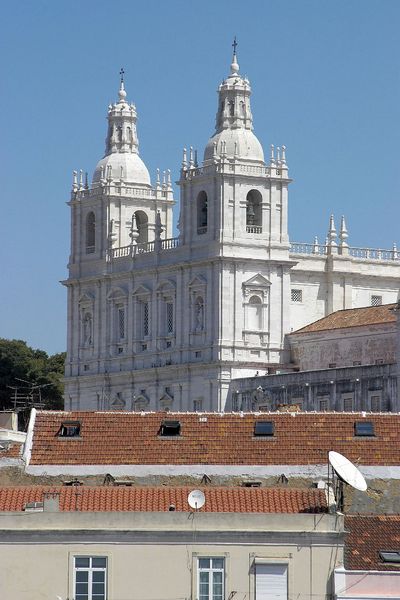
Titel: Kirche Sao Vicente de Fora in Lissabon
Standort: Lissabon, Sao Vicente (EU - P)
Schlagwörter: himmel, weiß, stadt, fenster, marmor, dach, haus, schüssel, kirche, front, dächer, figuren, geländer, foto, fotografie, bögen, kreuz, kuppeln, türme, balustrade, dachfenster, kreuze, doppelturm, glocken, nischen, bogenfenster, blendfenster, satelitenschüssel, trüme, flankentürme